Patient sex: M
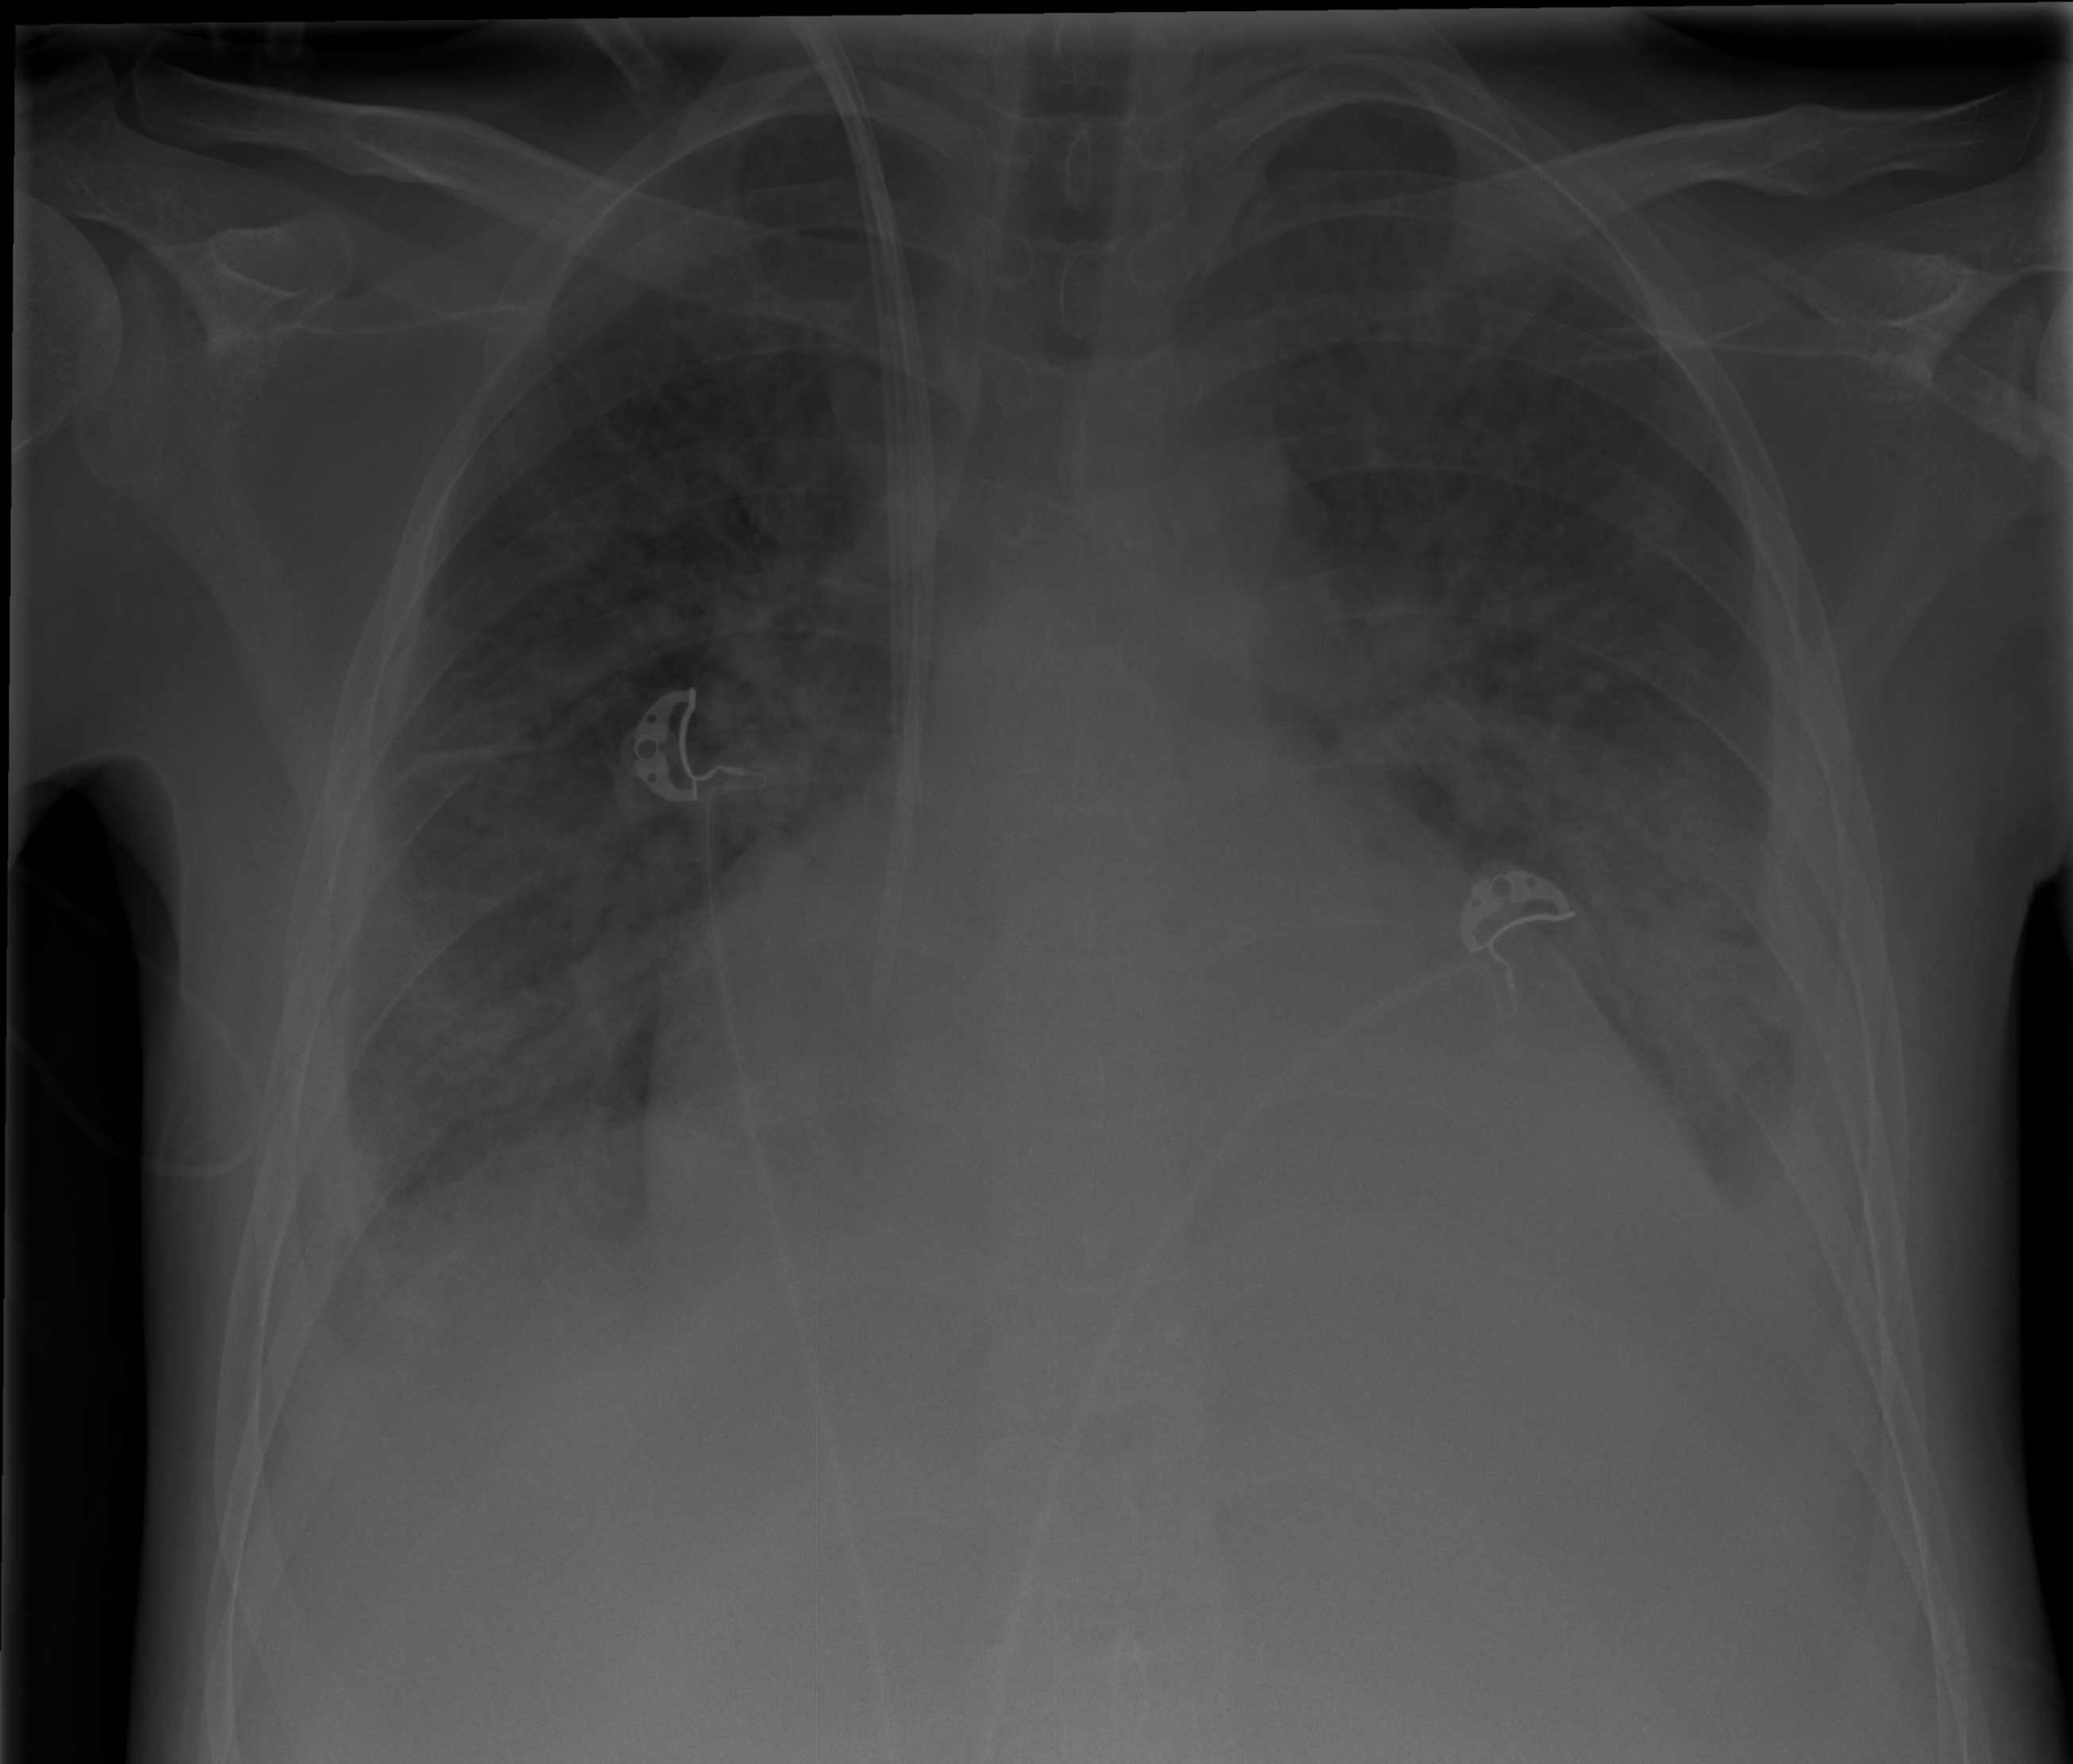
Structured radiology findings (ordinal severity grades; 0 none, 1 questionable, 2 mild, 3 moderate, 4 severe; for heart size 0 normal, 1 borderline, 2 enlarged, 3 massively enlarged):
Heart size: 3
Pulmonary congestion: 2
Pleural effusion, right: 3
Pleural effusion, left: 3
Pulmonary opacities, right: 3
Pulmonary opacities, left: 3
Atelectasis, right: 2
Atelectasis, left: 2